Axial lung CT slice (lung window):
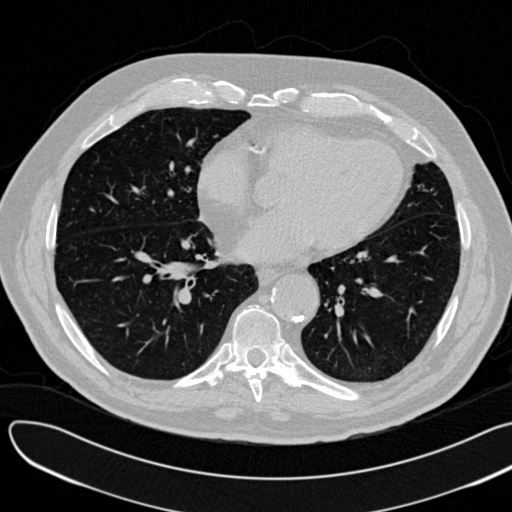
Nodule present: no